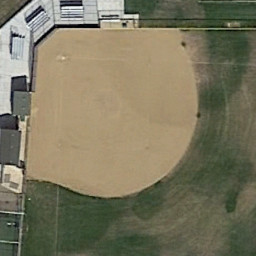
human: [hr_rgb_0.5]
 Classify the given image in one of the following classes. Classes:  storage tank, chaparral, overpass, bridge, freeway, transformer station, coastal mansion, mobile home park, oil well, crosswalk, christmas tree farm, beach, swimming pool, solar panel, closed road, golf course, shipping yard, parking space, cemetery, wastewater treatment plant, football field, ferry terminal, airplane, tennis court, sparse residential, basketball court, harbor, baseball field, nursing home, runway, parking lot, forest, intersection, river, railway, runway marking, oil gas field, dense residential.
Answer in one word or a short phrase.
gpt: baseball field